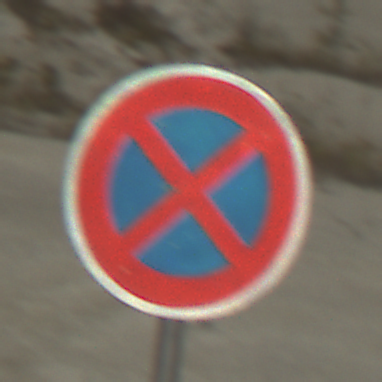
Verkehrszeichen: AbsolutesHalteverbot
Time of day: MorningAfternoon
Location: Outdoor (Beach)
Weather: PartlyCloudy
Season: NotSpecified
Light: Natural